Question: I want to highlight every 2 rows alternately like the image below

but I can't make it work using UL element. Here is code <URL>
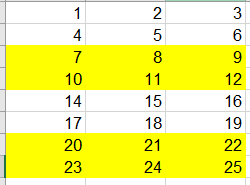
Answer: Add 'overflow:hidden' for 'UL' because your 'li' is 'floating'
'''
ul{
overflow:hidden;
}
'''
'''
ul{
overflow:hidden;
}
li{
height: 10px;
width: 32.33%;
display: block;
float: left;
margin-right: 1%;
margin-bottom: 1%;
}
ul:nth-child(4n), ul:nth-child(4n-1){
background: gray;
color: red;
}
'''
'''
<ul>
<li>1</li>
<li>2</li>
<li>3</li>
</ul>
<ul>
<li>4</li>
<li>5</li>
<li>6</li>
</ul>
<ul>
<li>7</li>
<li>8</li>
<li>9</li>
</ul>
<ul>
<li>10</li>
<li>11</li>
<li>12</li>
</ul>
<ul>
<li>14</li>
<li>15</li>
<li>16</li>
</ul>
<ul>
<li>17</li>
<li>18</li>
<li>19</li>
</ul>
<ul>
<li>20</li>
<li>21</li>
<li>22</li>
</ul>
<ul>
<li>23</li>
<li>24</li>
<li>25</li>
</ul>
<ul>
<li>14</li>
<li>15</li>
<li>16</li>
</ul>
<ul>
<li>17</li>
<li>18</li>
<li>19</li>
</ul>
<ul>
<li>20</li>
<li>21</li>
<li>22</li>
</ul>
<ul>
<li>23</li>
<li>24</li>
<li>25</li>
</ul>
'''